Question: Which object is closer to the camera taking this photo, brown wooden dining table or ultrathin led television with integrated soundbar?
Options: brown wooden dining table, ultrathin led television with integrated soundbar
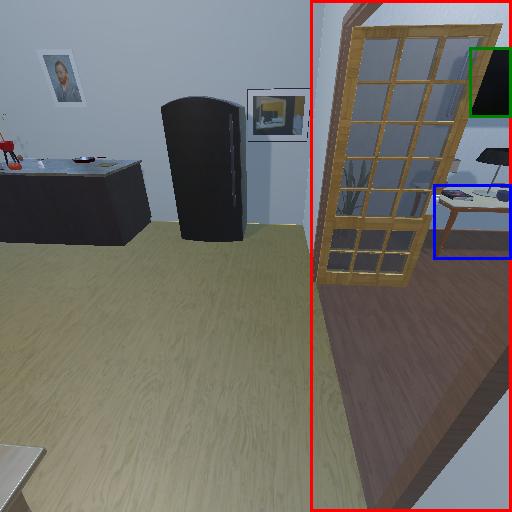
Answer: brown wooden dining table